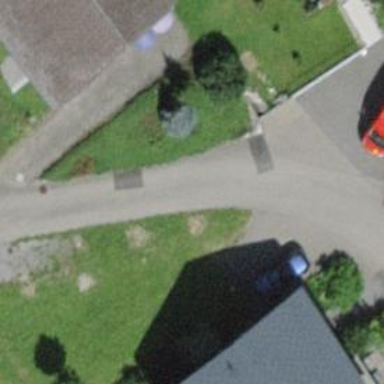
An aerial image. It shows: Alley classified as service road.